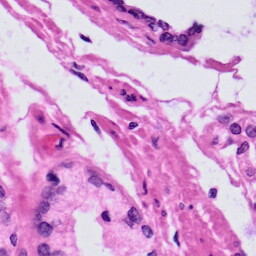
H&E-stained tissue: Prostate